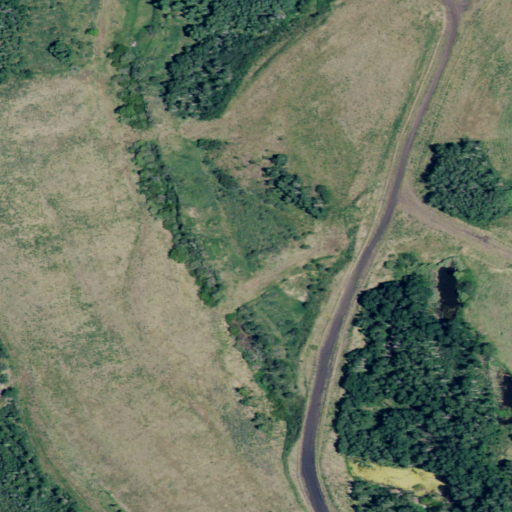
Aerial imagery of valley in Idaho named Shield Canyon containing shrub, deciduous forest, and evergreen forest